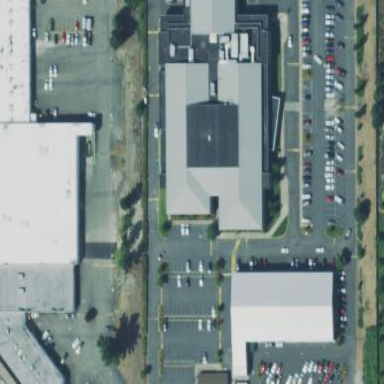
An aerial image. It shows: Community centre building.